Question: I would like to have an percent circle indicator on my site:

In this case it's showing 75%. How should this be done? I have the yellow circle in a image-file, but if it's easier to, some how, do it all using CSS, that's okay with me.
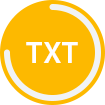
Answer: Considering the shape of the progress bar (rounded end/start) I would suggest using SVG.
<URL>
<URL>
In the following example, the progress is animated with the 'stroke-dasarray' attribute and the % numbers are incremented with jQuery:
'''
var count = $(('#count'));
$({ Counter: 0 }).animate({ Counter: count.text() }, {
duration: 5000,
easing: 'linear',
step: function () {
count.text(Math.ceil(this.Counter)+ "%");
}
});
'''
'''
body{text-align:center;font-family: 'Open Sans', sans-serif;}
svg{width:25%;}
'''
'''
<script src="https://ajax.googleapis.com/ajax/libs/jquery/2.1.1/jquery.min.js"></script>
<svg id="animated" viewbox="0 0 100 100">
<circle cx="50" cy="50" r="45" fill="#FDB900"/>
<path fill="none" stroke-linecap="round" stroke-width="5" stroke="#fff"
stroke-dasharray="251.2,0"
d="M50 10
a 40 40 0 0 1 0 80
a 40 40 0 0 1 0 -80">
<animate attributeName="stroke-dasharray" from="0,251.2" to="251.2,0" dur="5s"/>
</path>
<text id="count" x="50" y="50" text-anchor="middle" dy="7" font-size="20">100%</text>
</svg>
'''
---
Unfortunatly IE doesn't support svg SMIL animations. To achieve the same result with IE support, you can use a library like <URL> and animate the 'stroke-dasharray' attribute with JS :
'''
var count = $(('#count'));
$({ Counter: 0 }).animate({ Counter: count.text() }, {
duration: 5000,
easing: 'linear',
step: function () {
count.text(Math.ceil(this.Counter)+ "%");
}
});
var s = Snap('#animated');
var progress = s.select('#progress');
progress.attr({strokeDasharray: '0, 251.2'});
Snap.animate(0,251.2, function( value ) {
progress.attr({ 'stroke-dasharray':value+',251.2'});
}, 5000);
'''
'''
body{text-align:center;font-family:sans-serif;}
svg{width:25%;}
'''
'''
<script src="https://ajax.googleapis.com/ajax/libs/jquery/2.1.1/jquery.min.js"></script>
<script src="https://cdnjs.cloudflare.com/ajax/libs/snap.svg/0.3.0/snap.svg-min.js"></script>
<svg id="svg" viewbox="0 0 100 100">
<circle cx="50" cy="50" r="45" fill="#FDB900"/>
<path fill="none" stroke-linecap="round" stroke-width="5" stroke="#fff"
stroke-dasharray="1,250.2"
d="M50 10
a 40 40 0 0 1 0 80
a 40 40 0 0 1 0 -80"/>
<text x="50" y="50" text-anchor="middle" dy="7" font-size="20">1%</text>
</svg>
<svg viewbox="0 0 100 100">
<circle cx="50" cy="50" r="45" fill="#FDB900"/>
<path fill="none" stroke-linecap="round" stroke-width="5" stroke="#fff"
stroke-dasharray="125.6,125.6"
d="M50 10
a 40 40 0 0 1 0 80
a 40 40 0 0 1 0 -80"/>
<text x="50" y="50" text-anchor="middle" dy="7" font-size="20">50%</text>
</svg>
<svg id="animated" viewbox="0 0 100 100">
<circle cx="50" cy="50" r="45" fill="#FDB900"/>
<path id="progress" stroke-linecap="round" stroke-width="5" stroke="#fff" fill="none"
d="M50 10
a 40 40 0 0 1 0 80
a 40 40 0 0 1 0 -80">
</path>
<text id="count" x="50" y="50" text-anchor="middle" dy="7" font-size="20">100%</text>
</svg>
'''